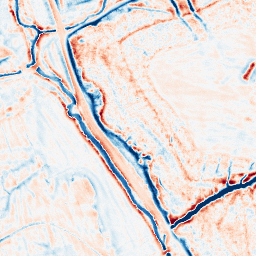
Category: edge_preserving
Decomposition family: bilateral
Decomposition parameters: d: 15
sigma_color: 150
sigma_space: 75
Upsampling method: quintic
Upsampling parameters: scale: 8
Upsampling scale: 8